Field crop: tomato
Growth stage: 1
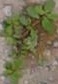
Species: portulaca